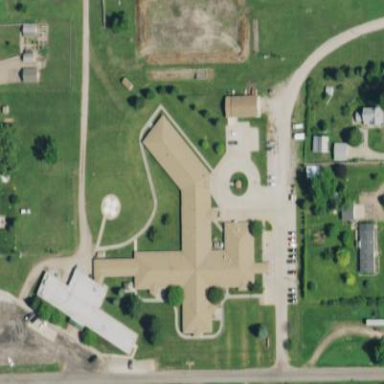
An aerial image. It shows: Healthcare facility identified as hospital.